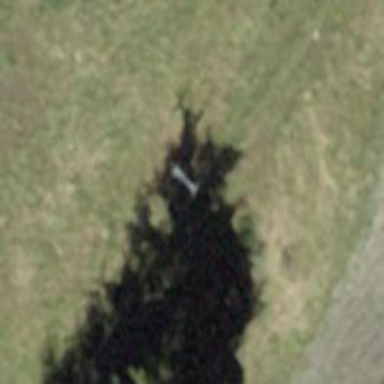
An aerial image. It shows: Pylon for aerialway.